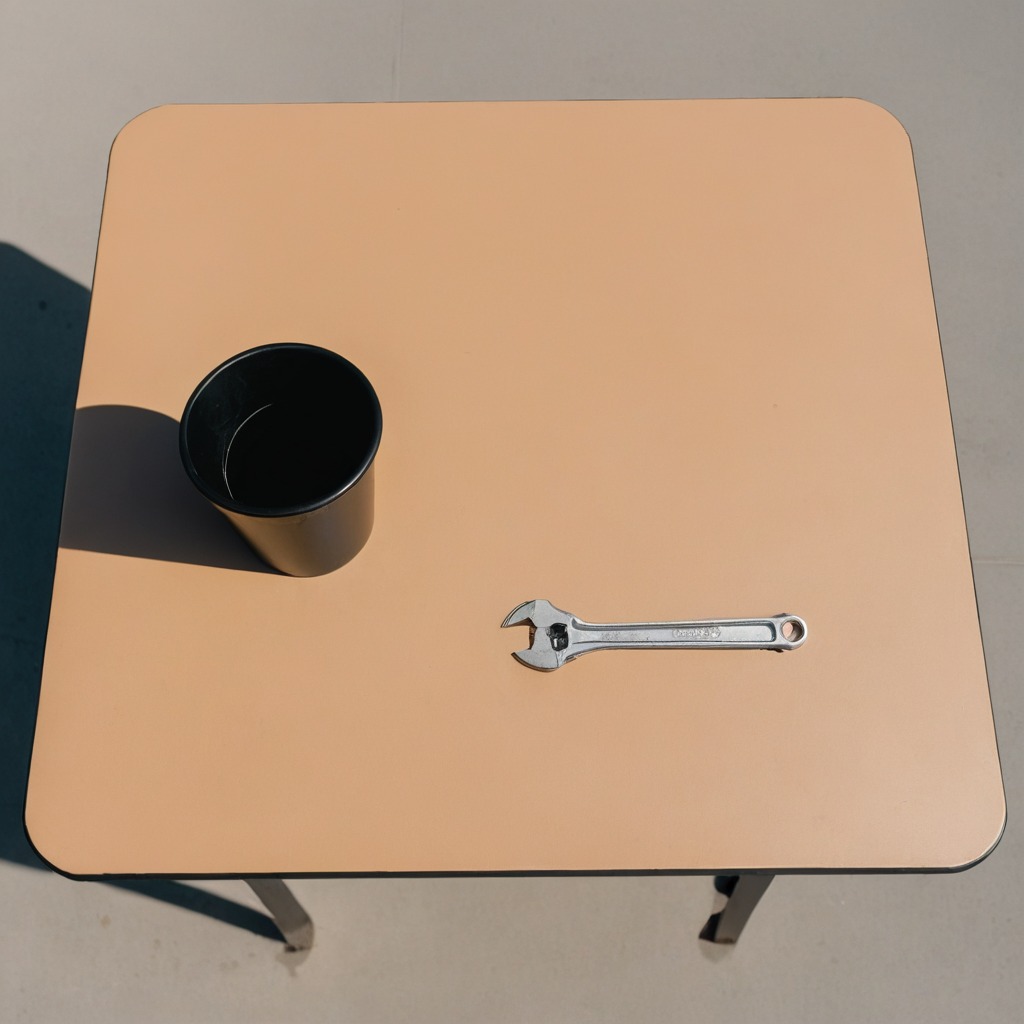
An wrench is lying on the table.